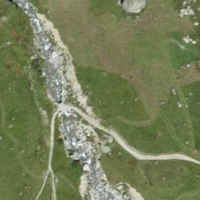
EUNIS habitat code: 23
Species observed at this site:
Polyommatus icarus
Silene dioica
Gymnadenia rhellicani
Colias palaeno